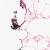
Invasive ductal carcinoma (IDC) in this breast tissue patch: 0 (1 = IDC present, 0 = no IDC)